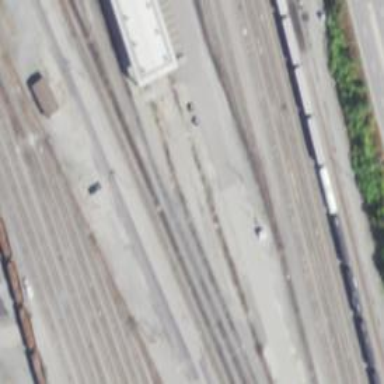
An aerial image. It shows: Railway siding with rails.